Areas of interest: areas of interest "Shandong Juancheng Chenwang Winery"
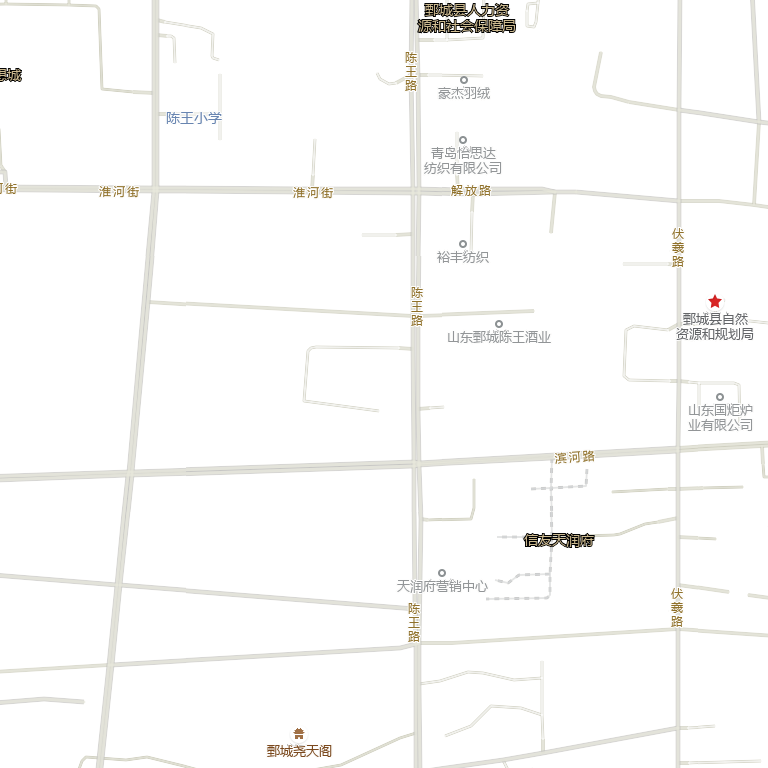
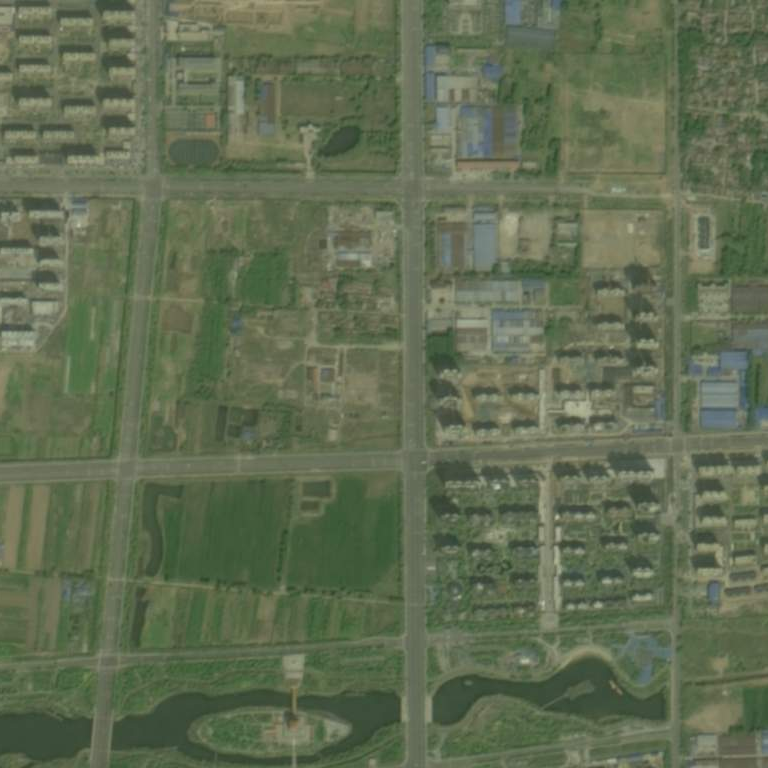